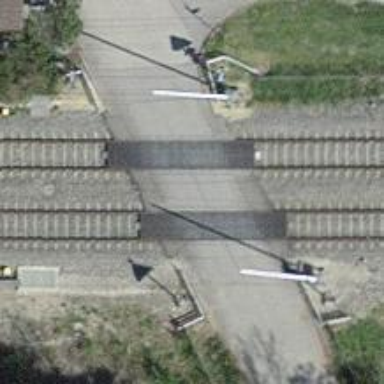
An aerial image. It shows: Railway level crossing.